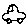
Label: car